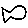
Label: fish